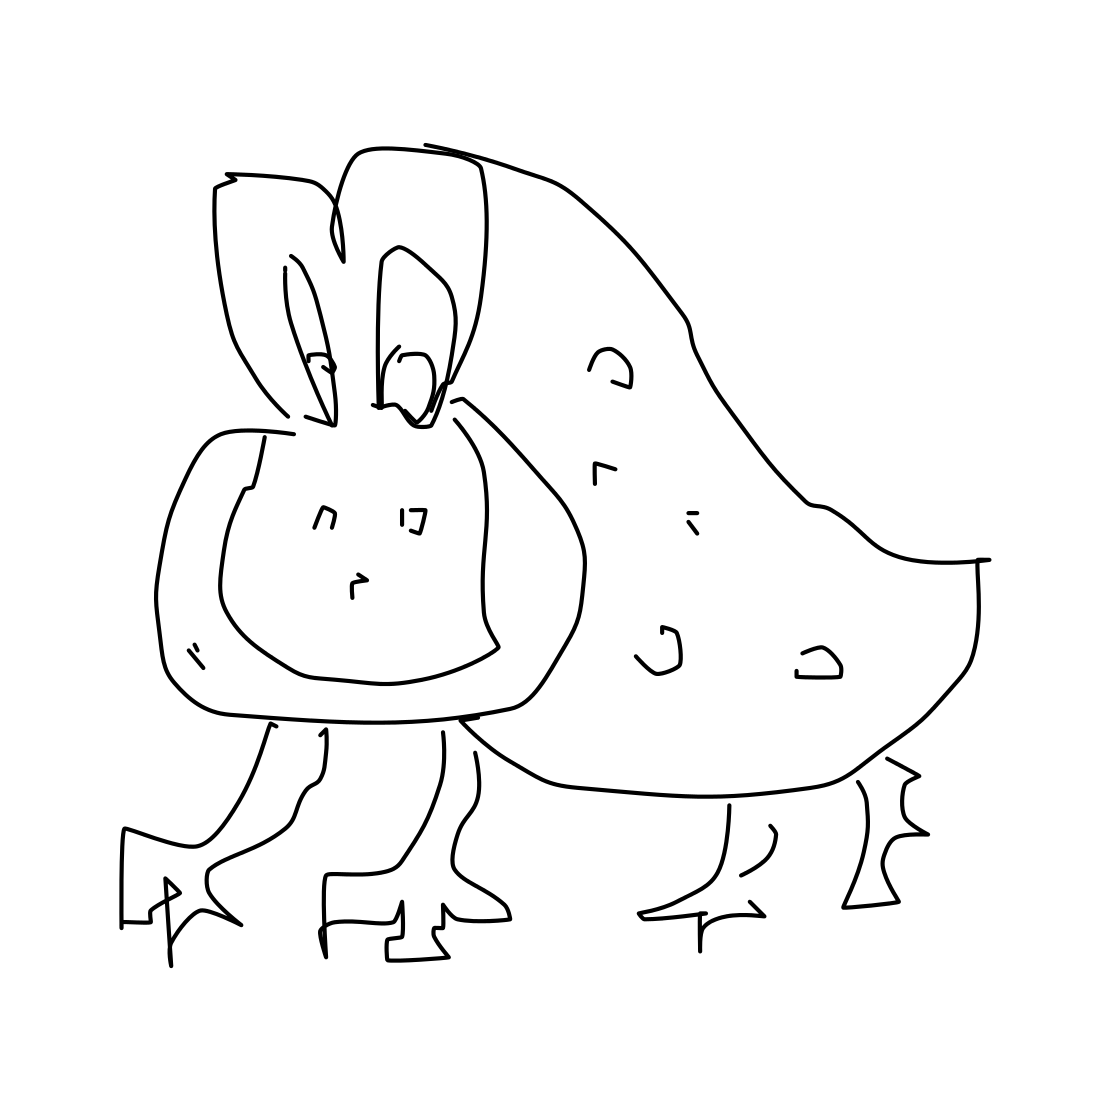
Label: frog